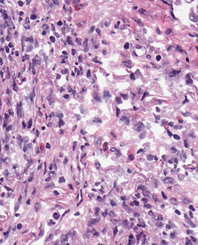
Tumor epithelial tissue: no
Tumor-associated stroma tissue: yes
Normal tissue: no